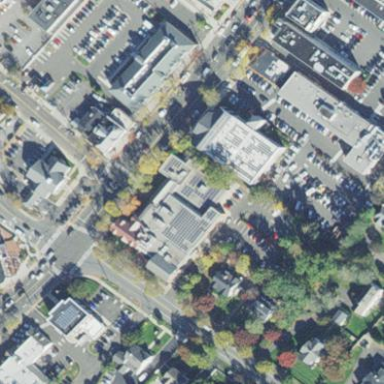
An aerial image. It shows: Public library building.